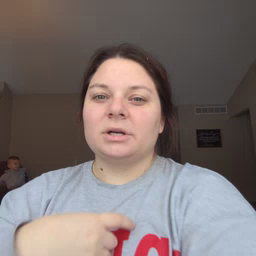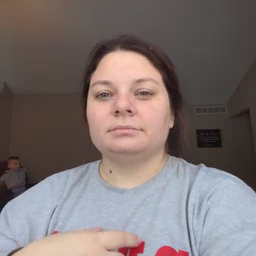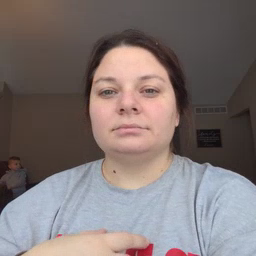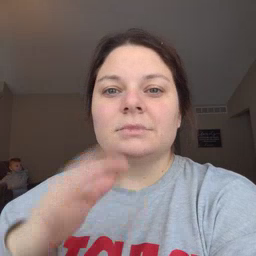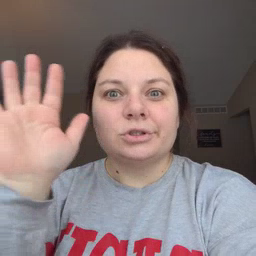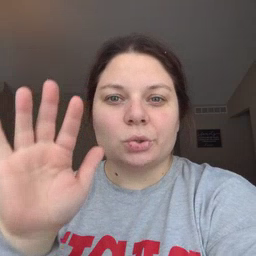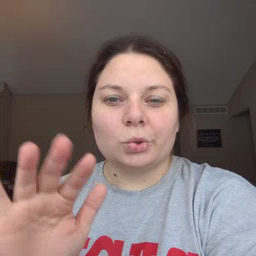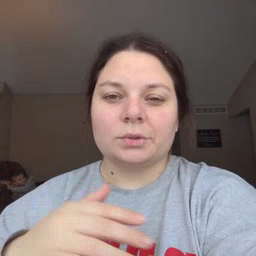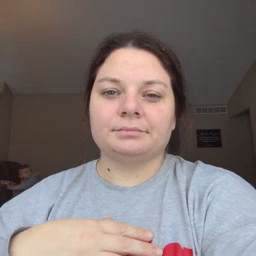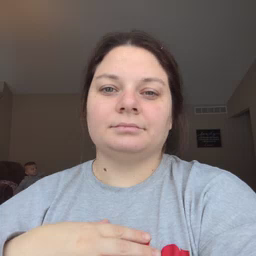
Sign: snow